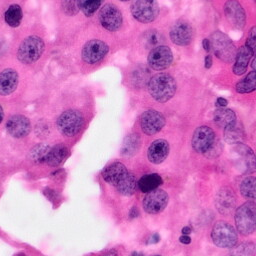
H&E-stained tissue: Pancreatic